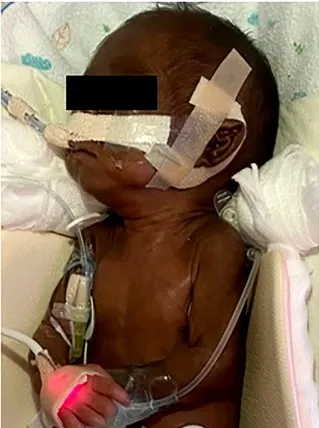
General appearance at. Birth.
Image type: medical_photograph (other_medical_photograph)